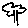
Label: tree